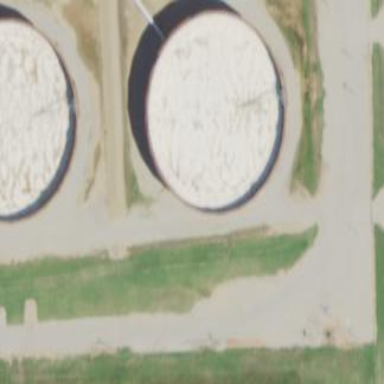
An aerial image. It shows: Storage tank created as man-made structure.